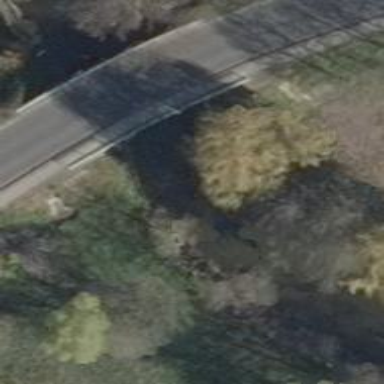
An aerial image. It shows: Beam bridge made by humans.